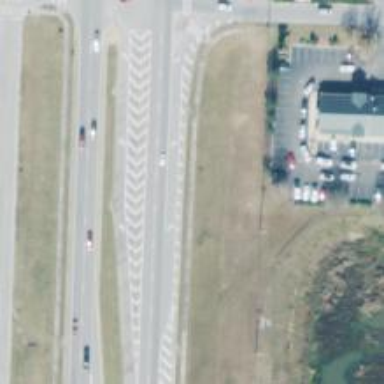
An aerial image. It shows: Trunk expressway with asphalt surface. It is dual carriageway.